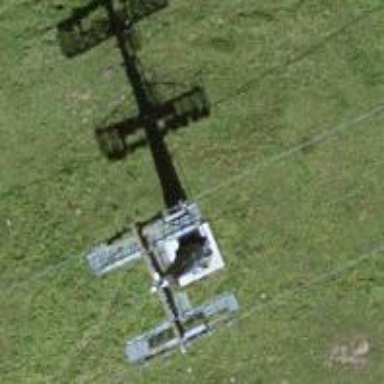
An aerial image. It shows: Pylon for aerialway.